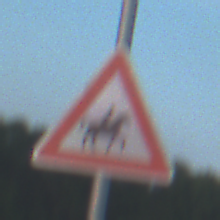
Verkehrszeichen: ReiterLinks
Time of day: SunriseSunset
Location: Outdoor (Nature)
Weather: PartlyCloudy
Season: NotSpecified
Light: Natural